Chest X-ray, AP view. Patient: 19 years old, sex M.
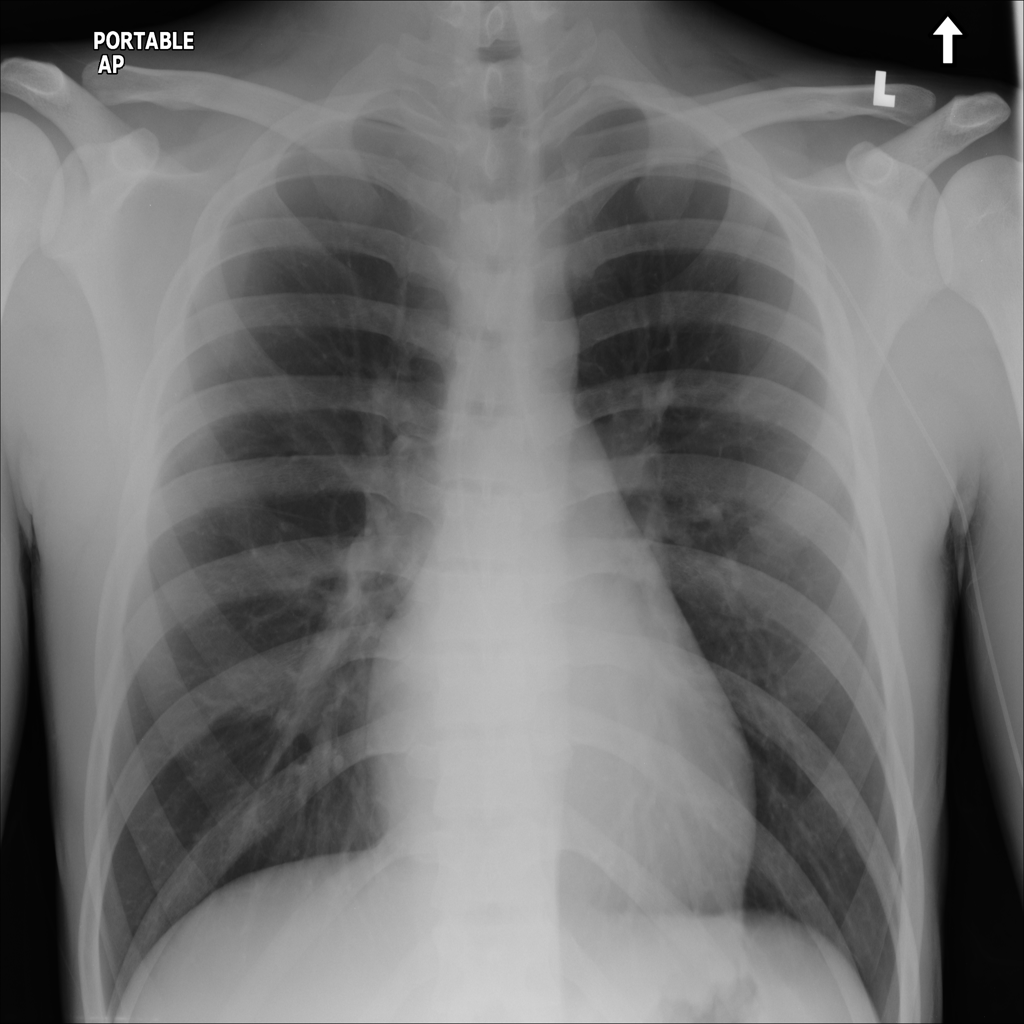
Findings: No Finding